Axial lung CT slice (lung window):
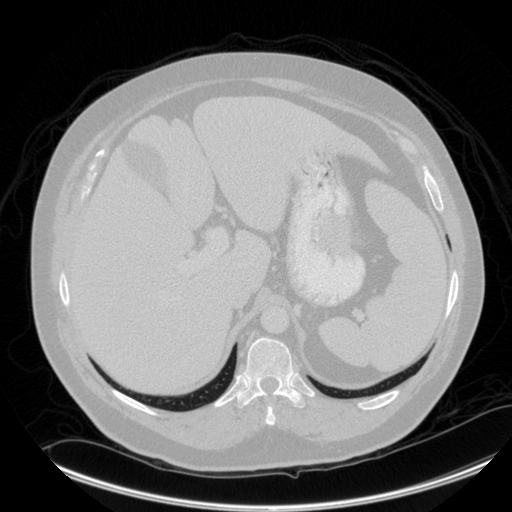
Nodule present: no